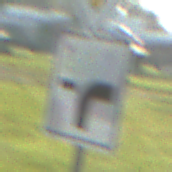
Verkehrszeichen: VerlaufVorfahrtsstrasse9
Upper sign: Vorfahrtsstrasse
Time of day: SunriseSunset
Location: Outdoor (Special)
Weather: Clear
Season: NotSpecified
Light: Natural